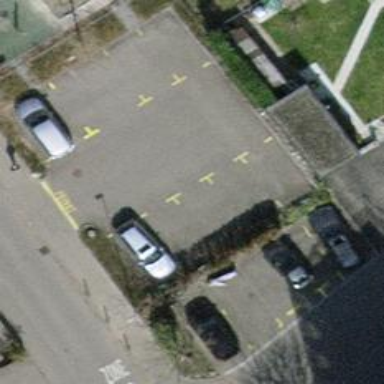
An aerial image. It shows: Parking area with asphalt surface.